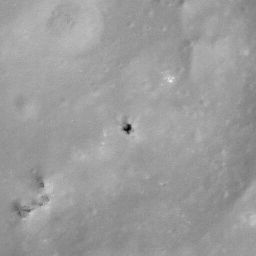
Pit: Sharonov 1a
Host crater: Sharonov
Host type: impact_melt
Lunar coordinates: latitude 12.575, longitude 173.404